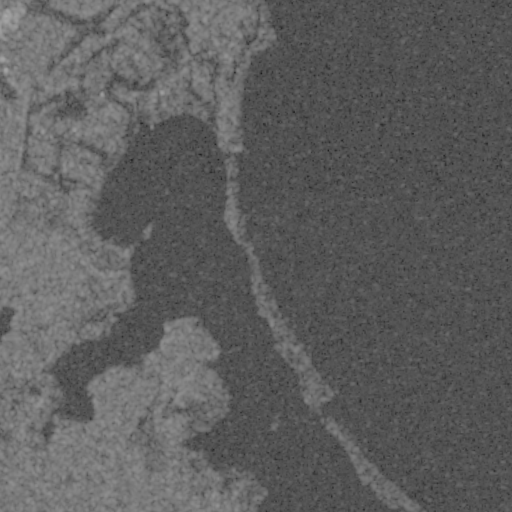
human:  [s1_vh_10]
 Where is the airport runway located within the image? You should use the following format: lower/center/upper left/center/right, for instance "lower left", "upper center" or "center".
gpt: The airport runway is located in the upper left of the image.
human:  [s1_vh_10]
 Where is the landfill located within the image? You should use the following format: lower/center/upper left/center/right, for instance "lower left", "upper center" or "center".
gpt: The landfill is located in the upper left of the image.
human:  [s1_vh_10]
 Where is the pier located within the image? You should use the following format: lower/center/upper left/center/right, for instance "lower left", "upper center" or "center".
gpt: The pier is located in the upper center of the image.
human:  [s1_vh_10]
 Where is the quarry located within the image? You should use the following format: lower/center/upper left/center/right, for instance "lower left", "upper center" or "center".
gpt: There is no quarry in the image.

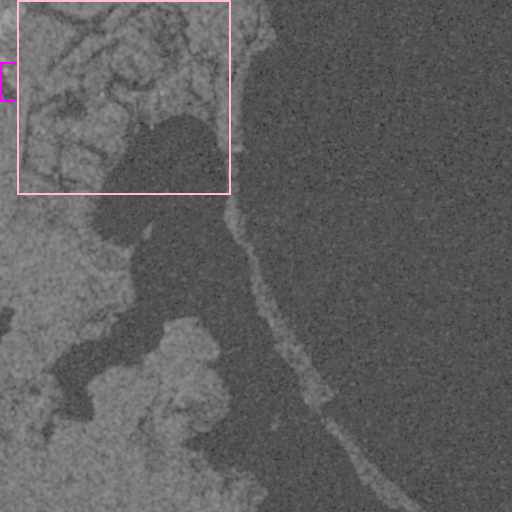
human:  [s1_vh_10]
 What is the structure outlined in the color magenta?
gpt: The structure outlined in magenta is a landfill.
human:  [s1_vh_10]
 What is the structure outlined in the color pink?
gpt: The structure outlined in pink is a park.
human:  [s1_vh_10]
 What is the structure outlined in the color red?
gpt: There is no red outline.